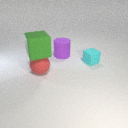
large red rubber sphere in front of large purple rubber cylinder